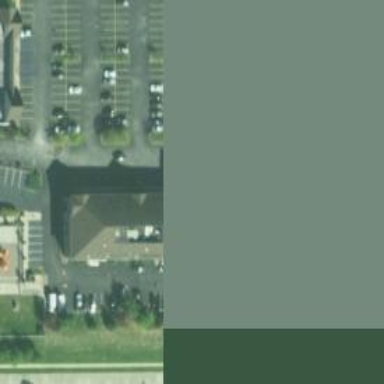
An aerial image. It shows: Parking area with surface.